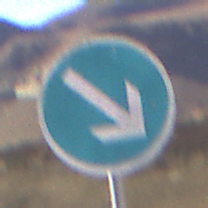
Verkehrszeichen: VorgeschriebeneVorbeifahrtRechts
Umgebung: Outdoor, Nature
Tageszeit: Midday
Wetter: Clear
Licht: Natural
Jahreszeit: NotSpecified
Kontrast: HighContrast